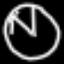
Label: clock